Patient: sex F, age 56
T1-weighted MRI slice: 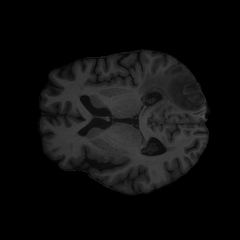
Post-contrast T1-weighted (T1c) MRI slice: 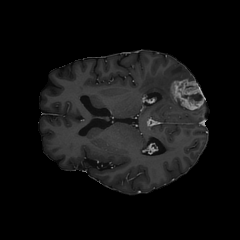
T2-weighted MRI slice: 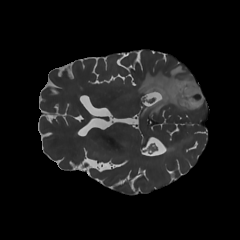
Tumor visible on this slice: yes
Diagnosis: Glioblastoma, IDH-wildtype
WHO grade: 4